Question: After making a house model in blender I've exported it to three.js json format as a single object, but when adding it to scene I got half textures displayed and another half are just grey meshes.
JSON URL (with absolute texture images links): <URL>
Screenshot of what I get in blender and what I get in production:
Also there are two instances of a barrel model which both has a perfectly mapped material. I tried setting barrel image as a material to floor (simple scaled box mesh), but nothing changed, it still remained grey.
Any ideas?
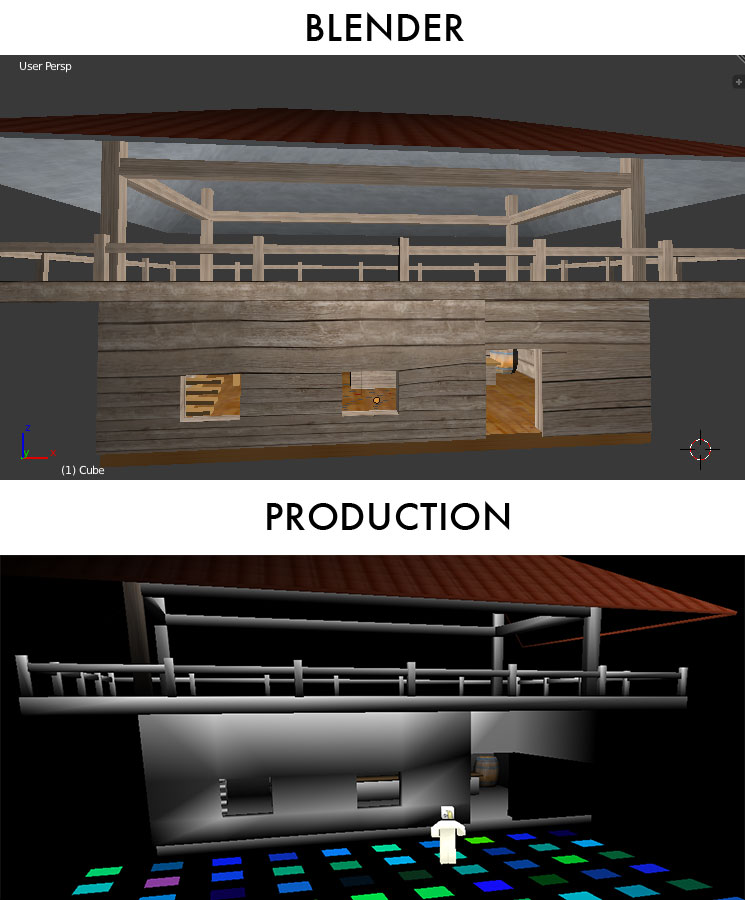
Answer: TATATATAAAM! I've solved the problem (, but I got fully textured model).
Behold: <URL>
Here's why those materials were empty on export:

On the first picture I've selected a mesh which had texture in production and on the second is one which didn't.
Thanks for your attention!